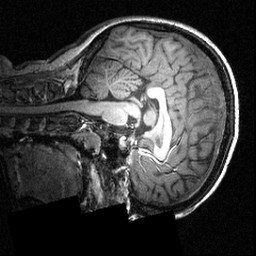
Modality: T1w
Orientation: sagittal
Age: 25
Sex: female
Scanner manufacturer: siemens
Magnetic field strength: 3.951 T
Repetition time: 1.5 s
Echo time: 0.00335 s